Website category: phone
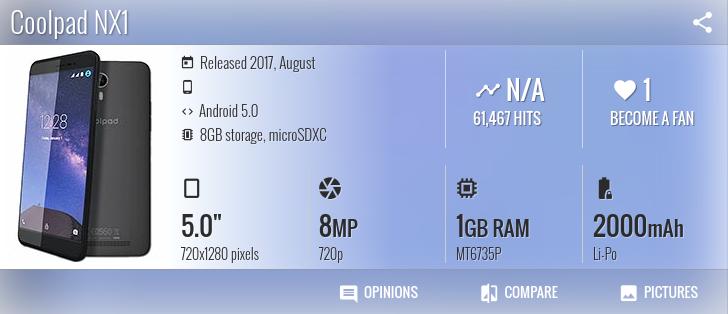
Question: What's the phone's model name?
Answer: Coolpad NX1

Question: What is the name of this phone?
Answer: Coolpad NX1

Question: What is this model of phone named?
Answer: Coolpad NX1

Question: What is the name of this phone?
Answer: Coolpad NX1

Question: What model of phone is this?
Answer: Coolpad NX1

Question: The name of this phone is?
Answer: Coolpad NX1

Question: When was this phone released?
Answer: Released 2017, August

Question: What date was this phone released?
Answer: Released 2017, August

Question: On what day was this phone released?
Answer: Released 2017, August

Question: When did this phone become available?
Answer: Released 2017, August

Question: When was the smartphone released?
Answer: Released 2017, August

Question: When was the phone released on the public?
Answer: Released 2017, August

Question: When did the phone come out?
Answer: Released 2017, August

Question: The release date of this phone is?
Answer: Released 2017, August

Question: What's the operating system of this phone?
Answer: Android 5.0

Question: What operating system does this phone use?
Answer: Android 5.0

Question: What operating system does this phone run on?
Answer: Android 5.0

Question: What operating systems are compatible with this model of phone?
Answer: Android 5.0

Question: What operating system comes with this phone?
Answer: Android 5.0

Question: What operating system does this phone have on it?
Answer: Android 5.0

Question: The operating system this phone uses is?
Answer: Android 5.0

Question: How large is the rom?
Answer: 8GB storage

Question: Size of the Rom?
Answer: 8GB storage

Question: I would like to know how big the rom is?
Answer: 8GB storage

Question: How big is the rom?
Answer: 8GB storage

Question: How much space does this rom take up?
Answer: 8GB storage

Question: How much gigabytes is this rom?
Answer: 8GB storage

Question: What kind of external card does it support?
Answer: microSDXC

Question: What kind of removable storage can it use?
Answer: microSDXC

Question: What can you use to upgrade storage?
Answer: microSDXC

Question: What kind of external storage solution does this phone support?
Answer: microSDXC

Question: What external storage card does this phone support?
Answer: microSDXC

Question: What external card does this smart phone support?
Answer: microSDXC

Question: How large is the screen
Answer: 5.0"

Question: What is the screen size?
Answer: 5.0"

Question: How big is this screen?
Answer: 5.0"

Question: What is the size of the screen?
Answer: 5.0"

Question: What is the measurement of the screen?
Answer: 5.0"

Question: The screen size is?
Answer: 5.0"

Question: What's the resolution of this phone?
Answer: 720x1280 pixels

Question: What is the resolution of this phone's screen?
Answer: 720x1280 pixels

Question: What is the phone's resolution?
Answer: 720x1280 pixels

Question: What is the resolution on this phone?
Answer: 720x1280 pixels

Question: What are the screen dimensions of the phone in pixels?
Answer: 720x1280 pixels

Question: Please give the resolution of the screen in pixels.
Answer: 720x1280 pixels

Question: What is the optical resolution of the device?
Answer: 720x1280 pixels

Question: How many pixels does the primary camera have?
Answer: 8 MP

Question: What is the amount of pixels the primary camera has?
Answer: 8 MP

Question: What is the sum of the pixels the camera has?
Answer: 8 MP

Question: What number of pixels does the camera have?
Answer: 8 MP

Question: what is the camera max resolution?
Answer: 8 MP

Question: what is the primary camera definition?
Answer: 8 MP

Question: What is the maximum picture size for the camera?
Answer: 8 MP

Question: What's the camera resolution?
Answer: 720p

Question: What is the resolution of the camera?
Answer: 720p

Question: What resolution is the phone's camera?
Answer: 720p

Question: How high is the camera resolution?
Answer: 720p

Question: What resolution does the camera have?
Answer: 720p

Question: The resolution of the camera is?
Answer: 720p

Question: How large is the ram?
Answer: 1 GB RAM

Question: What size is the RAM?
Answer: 1 GB RAM

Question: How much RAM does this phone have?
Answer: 1 GB RAM

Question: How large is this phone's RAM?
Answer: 1 GB RAM

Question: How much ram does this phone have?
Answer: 1 GB RAM